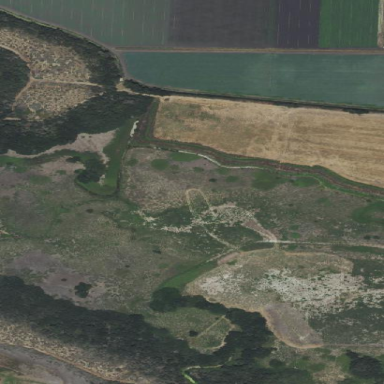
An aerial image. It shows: Marshy wetland area.